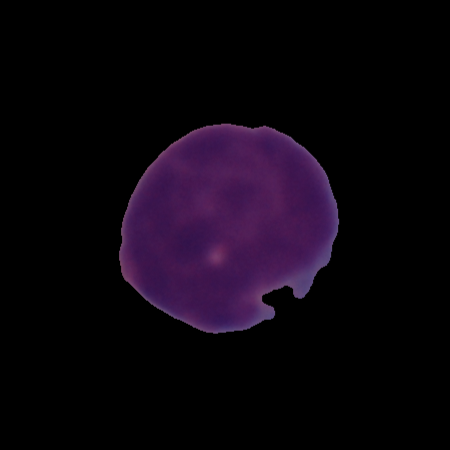
Label: cancer